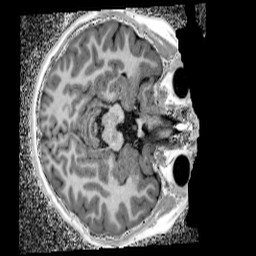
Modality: UNIT1_denoised
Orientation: axial
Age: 13
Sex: female
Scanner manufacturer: siemens
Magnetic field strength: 3 T
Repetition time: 4 s
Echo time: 0.00299 s